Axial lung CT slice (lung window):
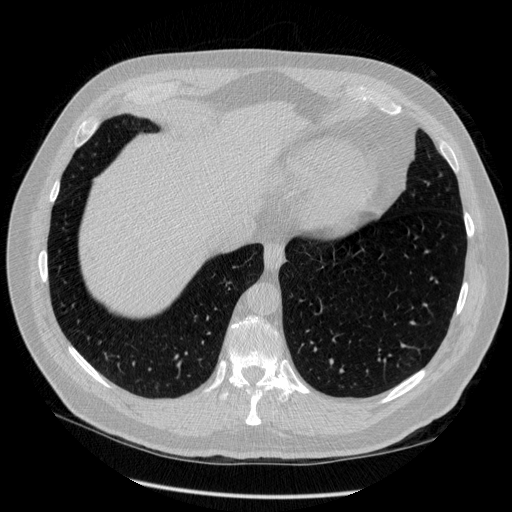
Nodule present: no